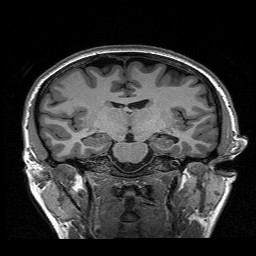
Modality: T1w
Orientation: sagittal
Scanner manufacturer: siemens
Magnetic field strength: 3 T